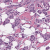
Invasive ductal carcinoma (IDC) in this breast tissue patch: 1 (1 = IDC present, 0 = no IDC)